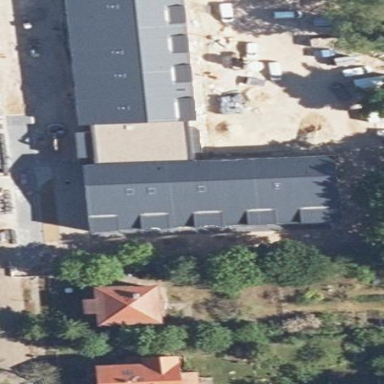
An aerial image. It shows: Kindergarten building.